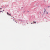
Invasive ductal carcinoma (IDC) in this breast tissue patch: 0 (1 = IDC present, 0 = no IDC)